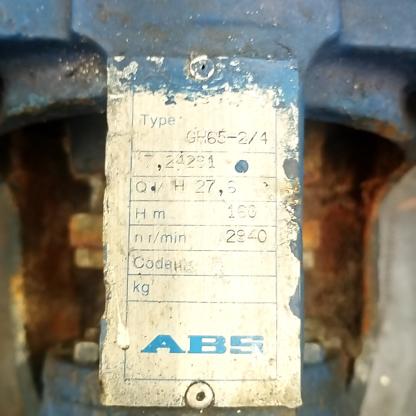
Klasa: tabliczka-znamionowa